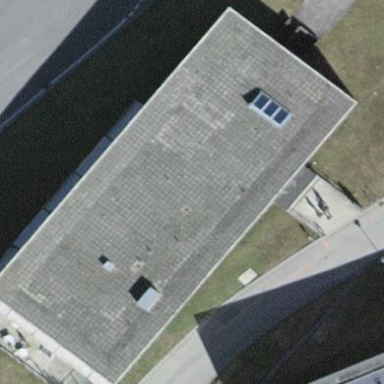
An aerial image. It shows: Restaurant in building.